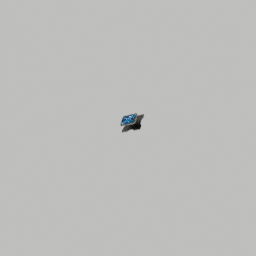
Label: furniture